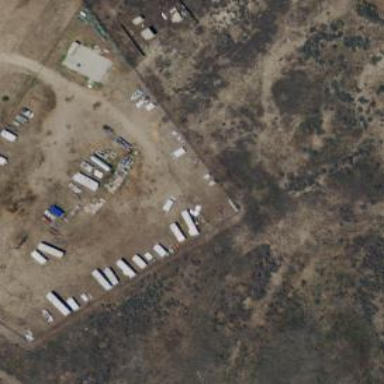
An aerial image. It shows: Storage area surrounded by fence.